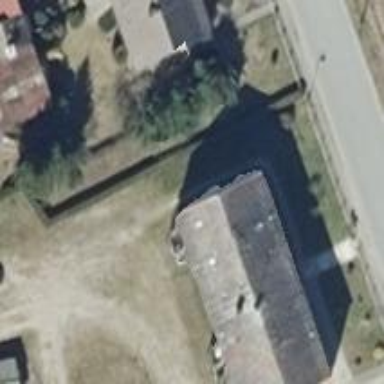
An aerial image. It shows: Residential building with gabled roof oriented along one side.